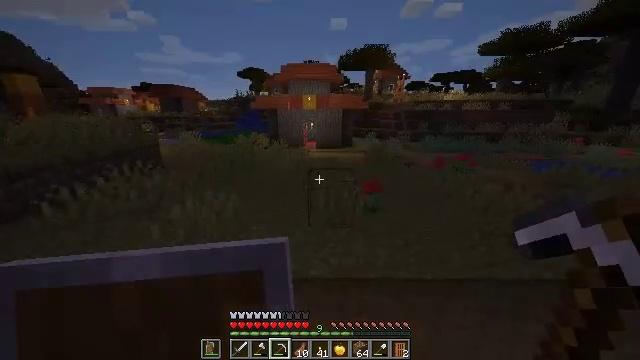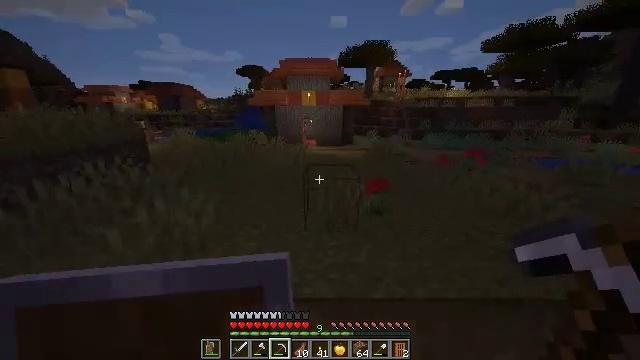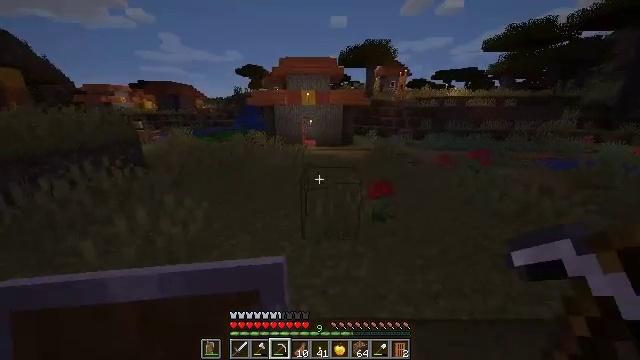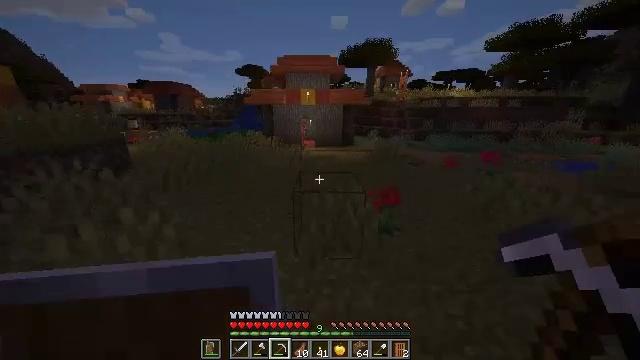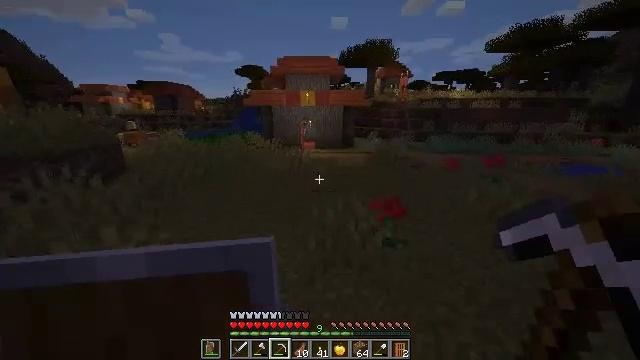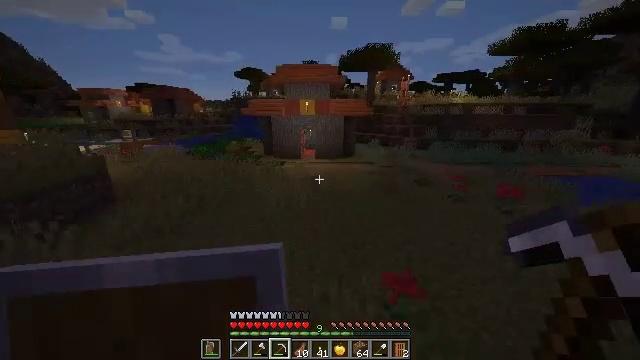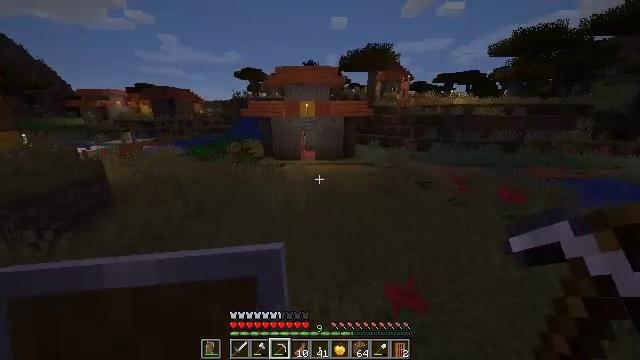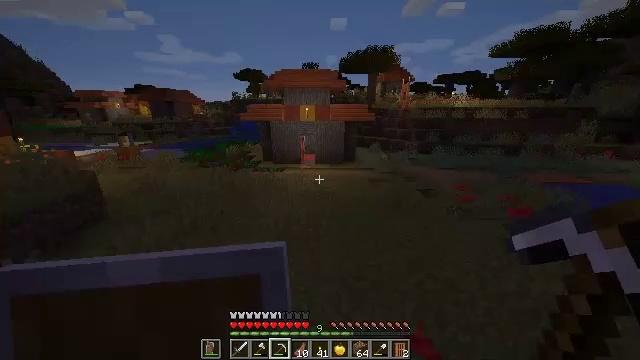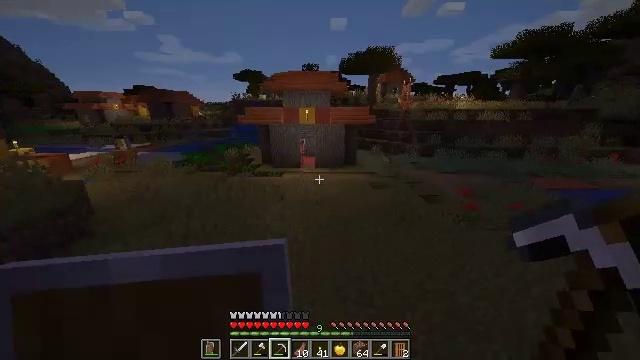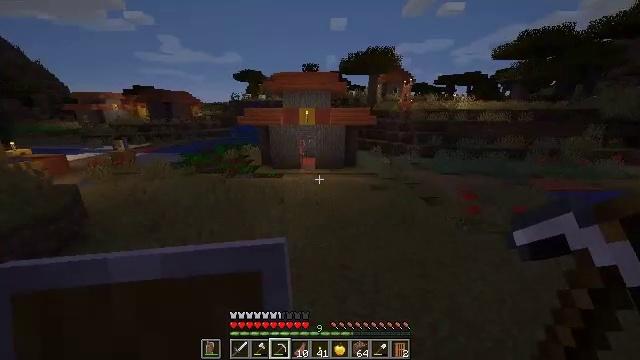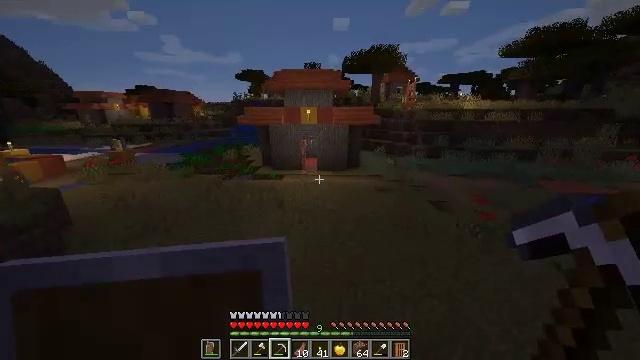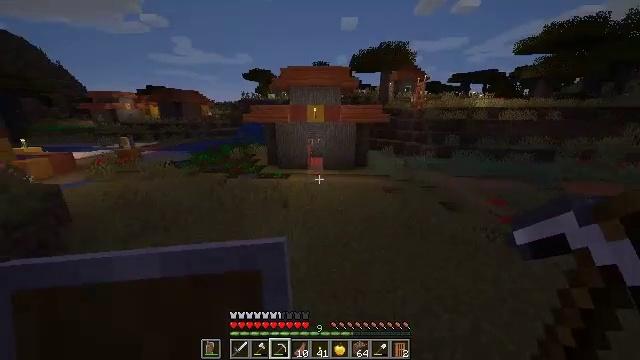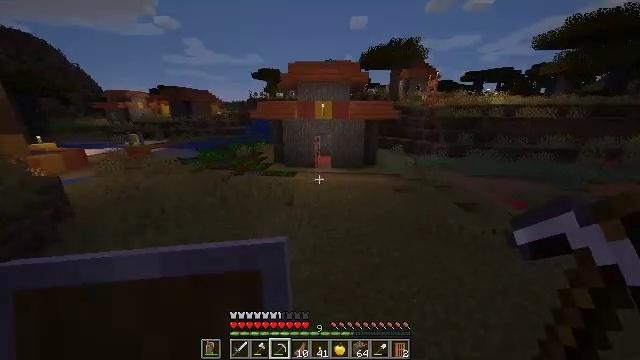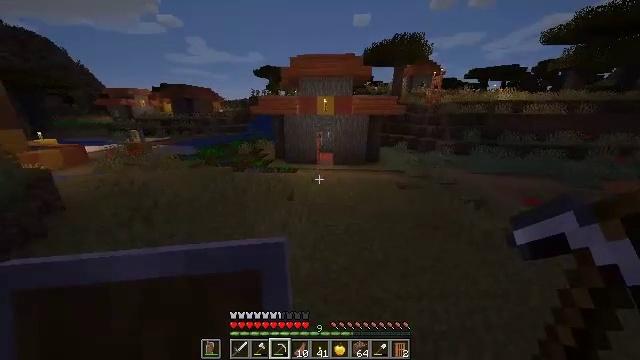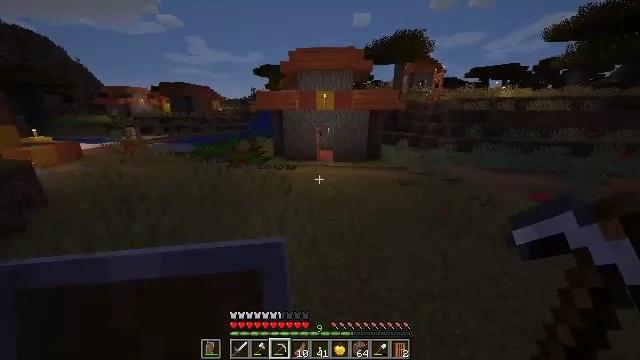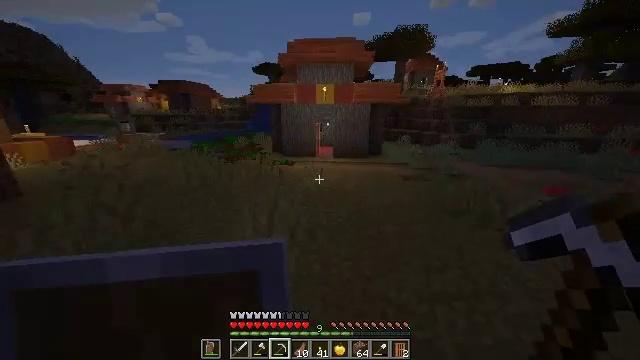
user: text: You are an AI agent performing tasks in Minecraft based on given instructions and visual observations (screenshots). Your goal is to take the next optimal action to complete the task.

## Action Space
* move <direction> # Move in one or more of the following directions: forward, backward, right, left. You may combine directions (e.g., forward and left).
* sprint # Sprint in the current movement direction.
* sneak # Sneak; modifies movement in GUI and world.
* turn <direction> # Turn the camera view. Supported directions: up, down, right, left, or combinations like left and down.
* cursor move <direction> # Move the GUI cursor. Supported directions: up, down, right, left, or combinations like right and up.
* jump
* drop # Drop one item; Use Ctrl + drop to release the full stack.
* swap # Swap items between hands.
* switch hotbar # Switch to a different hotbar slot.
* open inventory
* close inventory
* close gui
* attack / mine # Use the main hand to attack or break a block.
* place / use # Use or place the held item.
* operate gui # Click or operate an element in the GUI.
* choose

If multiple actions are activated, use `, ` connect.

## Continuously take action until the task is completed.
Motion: motion action
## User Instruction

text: Mine the orange bed.
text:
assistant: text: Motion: move forward, sprint
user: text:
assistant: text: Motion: move forward, sprint
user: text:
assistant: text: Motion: move forward, sprint
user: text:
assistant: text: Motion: move forward, sprint, jump
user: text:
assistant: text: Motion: move forward, jump
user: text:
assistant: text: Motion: move forward, jump
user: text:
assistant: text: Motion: move forward, jump
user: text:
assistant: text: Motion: move forward, jump
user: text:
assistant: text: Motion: move forward, jump
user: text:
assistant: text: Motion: move forward, jump
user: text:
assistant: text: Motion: move forward, turn left, jump
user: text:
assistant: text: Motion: move forward, turn left, jump
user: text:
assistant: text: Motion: move forward, jump
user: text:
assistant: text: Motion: move forward, jump
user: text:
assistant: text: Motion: move forward, jump
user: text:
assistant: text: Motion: move forward, jump
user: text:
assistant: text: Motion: move forward, jump
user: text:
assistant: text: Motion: move forward, jump
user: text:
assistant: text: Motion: move forward, jump
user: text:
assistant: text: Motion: move forward, jump
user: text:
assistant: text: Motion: move forward, jump
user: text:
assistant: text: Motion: move forward, jump
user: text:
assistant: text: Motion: move forward, jump
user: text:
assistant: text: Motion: move forward, jump
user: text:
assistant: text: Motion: move forward, jump
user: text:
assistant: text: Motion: move forward, jump
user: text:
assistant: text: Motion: move forward, jump
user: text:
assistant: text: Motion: move forward, jump
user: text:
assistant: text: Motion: move forward, jump
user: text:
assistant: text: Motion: move forward, jump